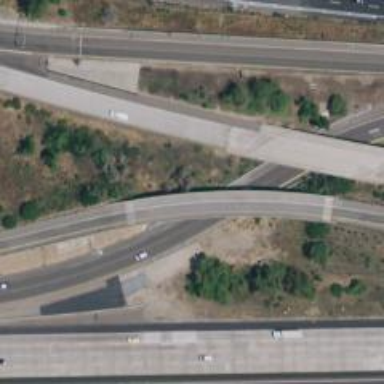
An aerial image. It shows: Bridge on motorway link.